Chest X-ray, PA view. Patient: 60 years old, sex F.
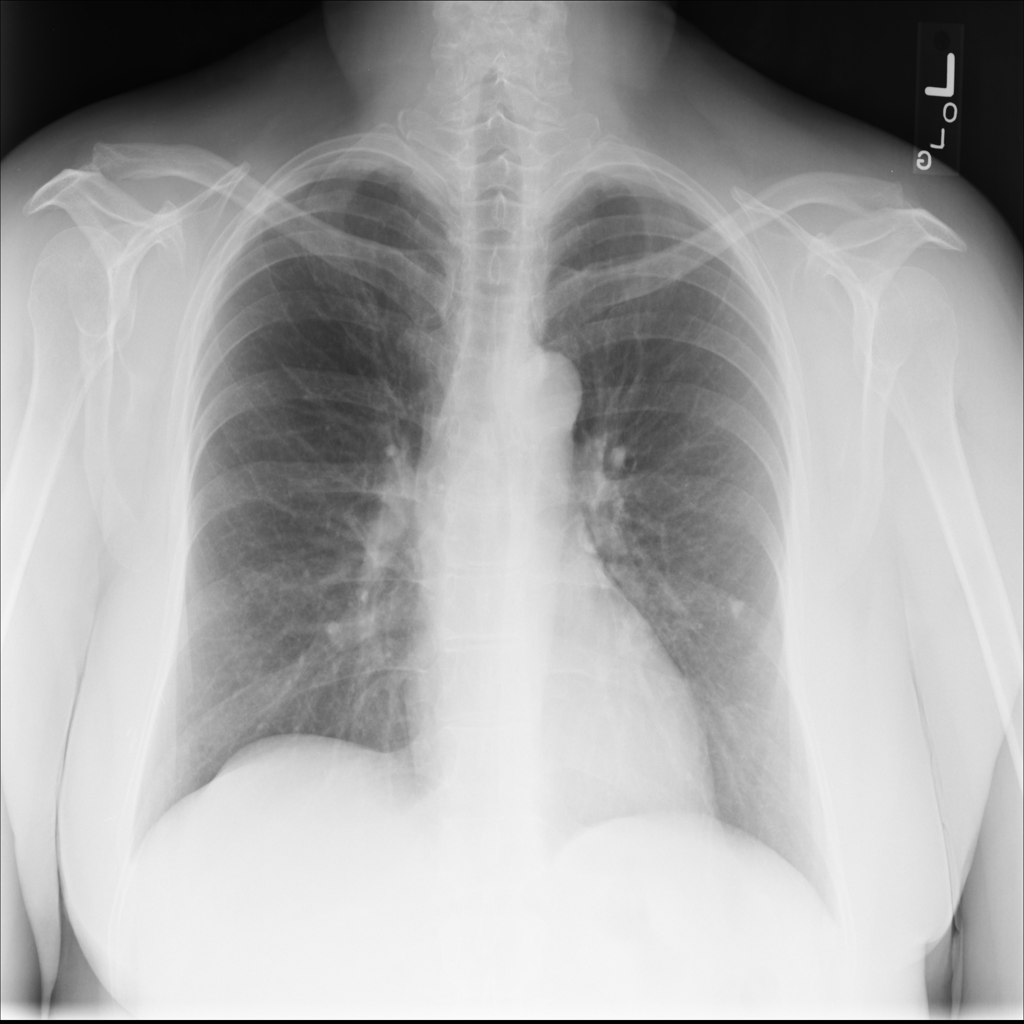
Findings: No Finding